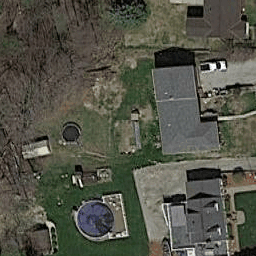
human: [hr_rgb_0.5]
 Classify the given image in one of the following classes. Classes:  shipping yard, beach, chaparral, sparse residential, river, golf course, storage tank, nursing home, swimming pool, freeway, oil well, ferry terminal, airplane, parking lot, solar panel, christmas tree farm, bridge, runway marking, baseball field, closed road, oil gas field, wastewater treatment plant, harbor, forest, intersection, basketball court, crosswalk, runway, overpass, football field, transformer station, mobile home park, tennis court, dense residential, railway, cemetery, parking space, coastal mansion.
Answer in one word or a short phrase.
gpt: sparse residential